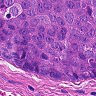
Metastatic tissue present: yes